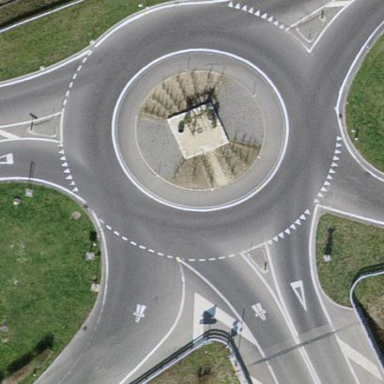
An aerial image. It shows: Primary highway intersecting roundabout.